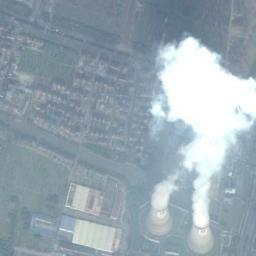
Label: thermal_power_station